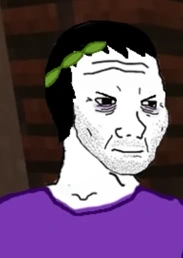
Label: 5_Wojak_with_Background